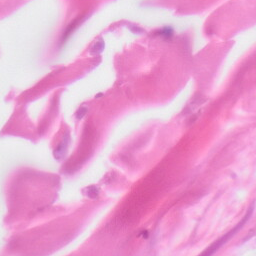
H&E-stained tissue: Skin